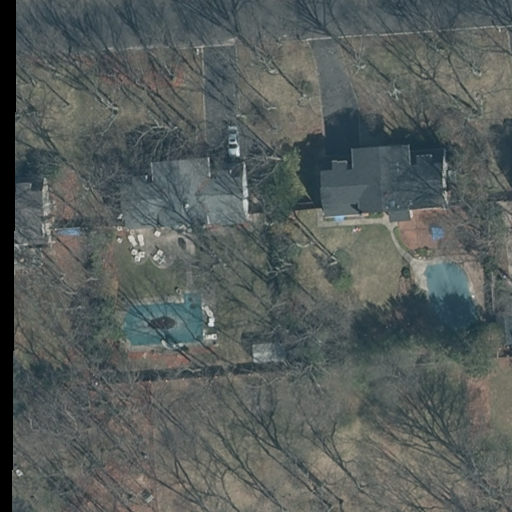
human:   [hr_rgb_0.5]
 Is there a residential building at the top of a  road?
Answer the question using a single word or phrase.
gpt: yes

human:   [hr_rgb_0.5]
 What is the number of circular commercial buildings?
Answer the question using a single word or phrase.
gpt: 0

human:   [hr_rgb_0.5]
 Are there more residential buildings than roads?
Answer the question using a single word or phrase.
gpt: yes

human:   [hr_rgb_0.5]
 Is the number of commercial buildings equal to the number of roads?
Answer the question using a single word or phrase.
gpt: no

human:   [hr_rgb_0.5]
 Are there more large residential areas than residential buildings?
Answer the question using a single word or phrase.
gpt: no

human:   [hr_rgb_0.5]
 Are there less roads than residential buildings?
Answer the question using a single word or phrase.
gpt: yes

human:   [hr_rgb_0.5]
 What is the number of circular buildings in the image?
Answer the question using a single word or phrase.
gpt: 0

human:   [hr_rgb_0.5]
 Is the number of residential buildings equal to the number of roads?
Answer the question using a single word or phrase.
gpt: no

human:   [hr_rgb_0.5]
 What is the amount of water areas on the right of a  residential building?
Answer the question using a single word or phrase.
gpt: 0

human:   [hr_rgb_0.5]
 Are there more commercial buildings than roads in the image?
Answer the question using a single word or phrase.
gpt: no

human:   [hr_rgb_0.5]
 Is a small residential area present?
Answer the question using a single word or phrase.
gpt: no

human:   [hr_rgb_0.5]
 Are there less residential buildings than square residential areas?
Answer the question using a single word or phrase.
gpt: no

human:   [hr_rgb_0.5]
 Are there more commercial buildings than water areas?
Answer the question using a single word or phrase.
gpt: no

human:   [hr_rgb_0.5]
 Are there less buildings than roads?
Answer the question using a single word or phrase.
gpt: no

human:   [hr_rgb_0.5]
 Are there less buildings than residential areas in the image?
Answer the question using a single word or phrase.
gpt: no

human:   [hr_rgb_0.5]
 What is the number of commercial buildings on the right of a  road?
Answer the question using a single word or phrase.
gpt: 0

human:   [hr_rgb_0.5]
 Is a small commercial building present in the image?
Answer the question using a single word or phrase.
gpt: no

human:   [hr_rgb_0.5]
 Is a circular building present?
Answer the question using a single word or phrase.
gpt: no

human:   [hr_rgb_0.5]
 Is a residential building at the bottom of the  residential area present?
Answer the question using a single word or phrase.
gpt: yes

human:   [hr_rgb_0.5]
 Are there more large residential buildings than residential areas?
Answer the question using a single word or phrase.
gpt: no

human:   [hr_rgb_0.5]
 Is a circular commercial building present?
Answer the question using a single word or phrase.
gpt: no

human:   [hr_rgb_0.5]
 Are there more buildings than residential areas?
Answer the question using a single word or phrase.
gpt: yes

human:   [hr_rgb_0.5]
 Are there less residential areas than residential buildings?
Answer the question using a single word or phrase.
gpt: yes

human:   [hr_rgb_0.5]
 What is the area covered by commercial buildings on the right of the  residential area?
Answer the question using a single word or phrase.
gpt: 0m2

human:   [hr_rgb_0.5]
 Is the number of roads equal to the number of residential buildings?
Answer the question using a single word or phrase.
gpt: no

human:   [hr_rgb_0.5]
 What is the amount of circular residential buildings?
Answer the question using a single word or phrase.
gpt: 0

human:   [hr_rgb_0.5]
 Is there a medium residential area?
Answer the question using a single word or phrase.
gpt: no

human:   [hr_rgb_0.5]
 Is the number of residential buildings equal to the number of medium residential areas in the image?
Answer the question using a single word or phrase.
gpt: no

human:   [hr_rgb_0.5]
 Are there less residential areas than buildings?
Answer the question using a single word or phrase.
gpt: yes

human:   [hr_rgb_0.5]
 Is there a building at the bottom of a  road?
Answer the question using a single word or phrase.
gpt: yes

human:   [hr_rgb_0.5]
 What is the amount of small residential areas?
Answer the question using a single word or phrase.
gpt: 0

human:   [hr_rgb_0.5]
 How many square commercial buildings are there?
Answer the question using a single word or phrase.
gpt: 0

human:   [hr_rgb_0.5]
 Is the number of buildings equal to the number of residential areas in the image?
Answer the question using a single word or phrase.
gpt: no

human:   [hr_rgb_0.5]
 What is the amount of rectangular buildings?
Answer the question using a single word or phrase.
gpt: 1

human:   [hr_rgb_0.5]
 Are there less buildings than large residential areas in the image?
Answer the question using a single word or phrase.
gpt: no

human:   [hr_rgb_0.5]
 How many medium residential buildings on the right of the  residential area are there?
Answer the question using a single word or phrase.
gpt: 0